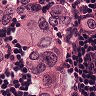
Metastatic tissue present: yes